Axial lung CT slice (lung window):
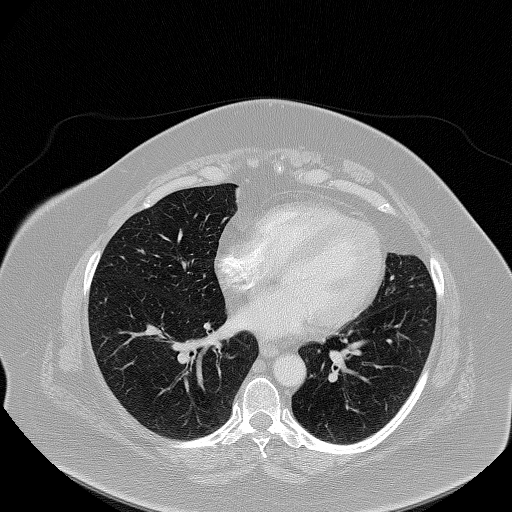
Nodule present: no